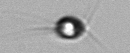
Label: Acanthoica_quattrospina